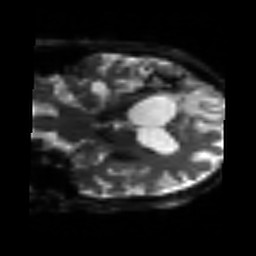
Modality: sbref
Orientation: coronal
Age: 67
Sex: male
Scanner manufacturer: siemens
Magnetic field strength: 3 T
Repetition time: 3.2 s
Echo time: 0.081 s